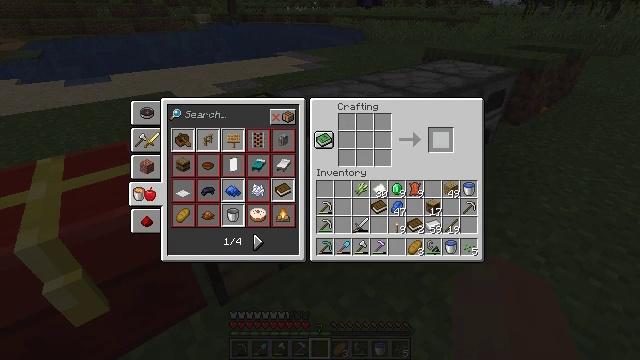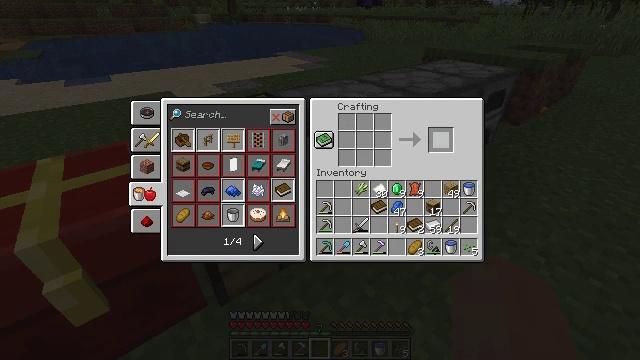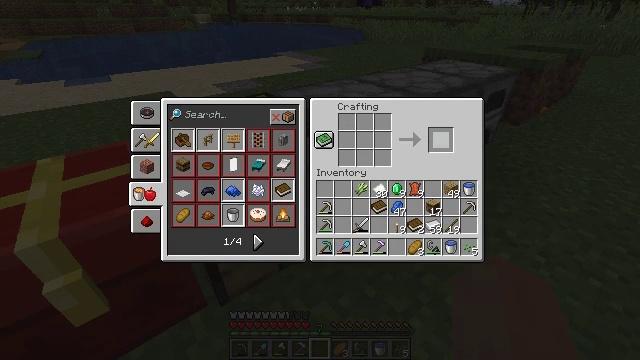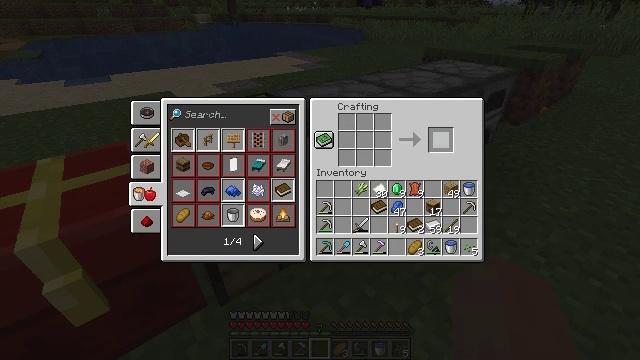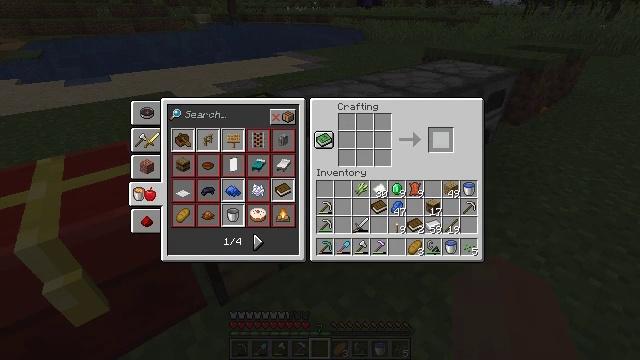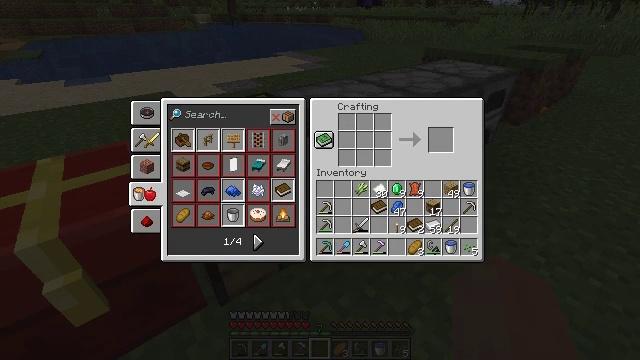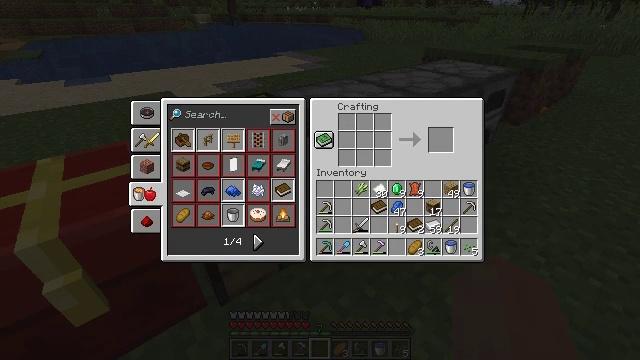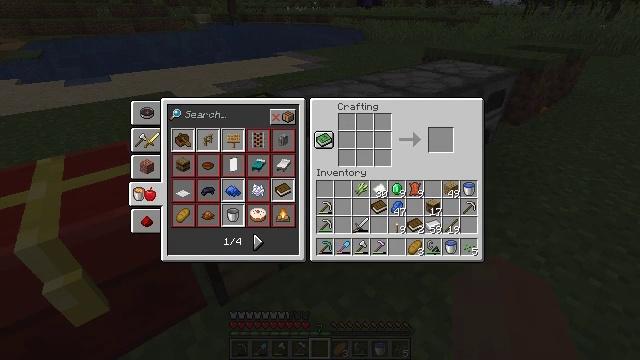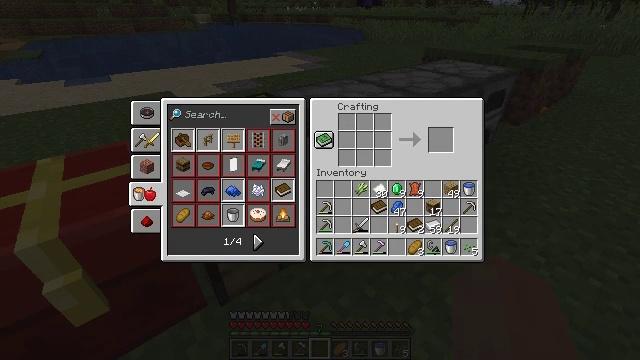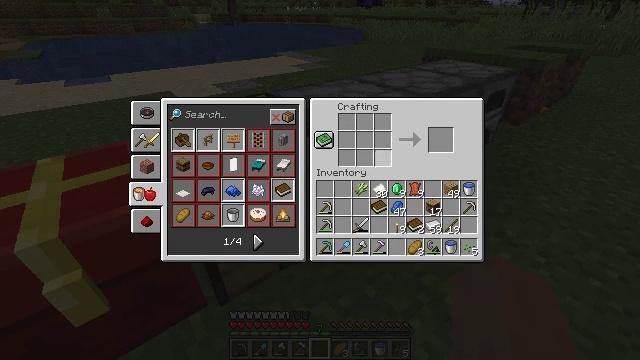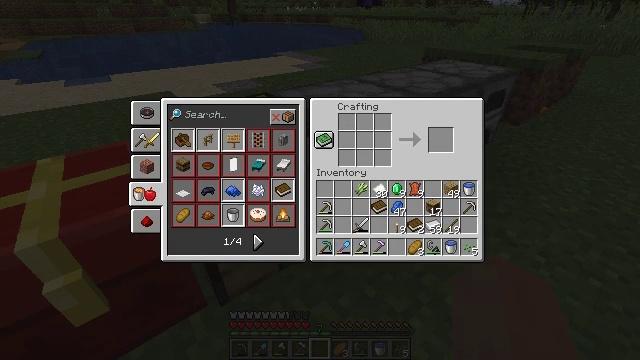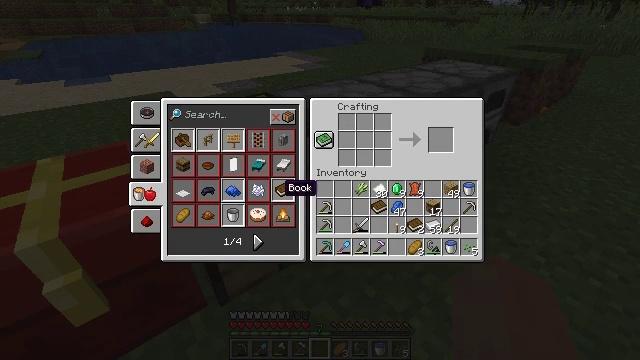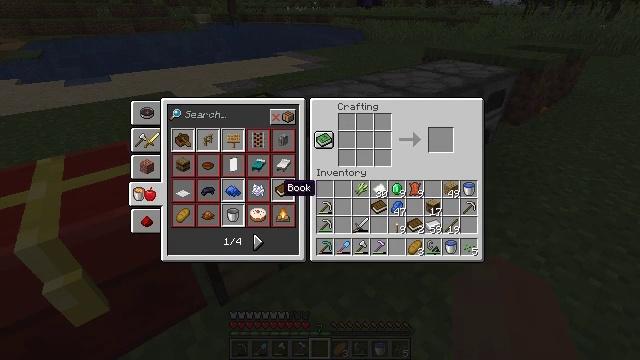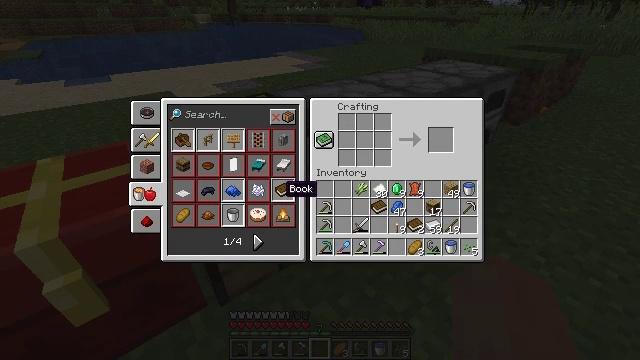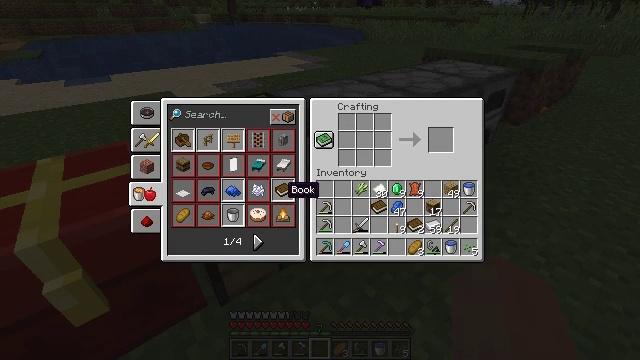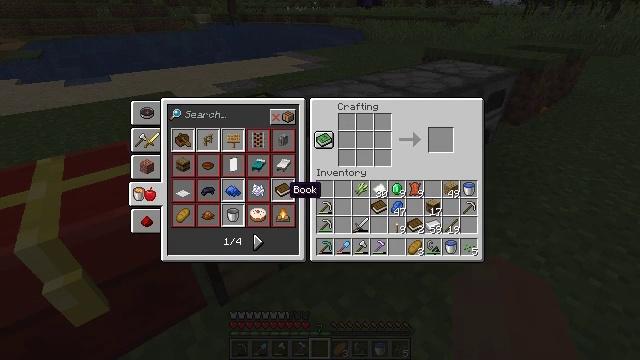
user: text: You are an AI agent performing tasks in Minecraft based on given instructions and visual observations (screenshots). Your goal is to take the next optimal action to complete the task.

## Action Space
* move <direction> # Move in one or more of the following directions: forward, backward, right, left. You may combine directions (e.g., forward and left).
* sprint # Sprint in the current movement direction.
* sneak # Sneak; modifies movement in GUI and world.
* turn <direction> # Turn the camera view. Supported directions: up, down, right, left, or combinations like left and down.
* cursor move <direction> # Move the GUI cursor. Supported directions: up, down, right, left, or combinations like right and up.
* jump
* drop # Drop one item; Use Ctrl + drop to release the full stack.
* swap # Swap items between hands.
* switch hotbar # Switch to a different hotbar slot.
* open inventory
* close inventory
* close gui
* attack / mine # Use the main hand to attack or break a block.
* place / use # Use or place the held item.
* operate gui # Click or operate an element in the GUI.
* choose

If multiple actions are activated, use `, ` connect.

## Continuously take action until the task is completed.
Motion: motion action
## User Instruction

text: Make a book by crafting it with paper and leather.
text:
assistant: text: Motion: no_op
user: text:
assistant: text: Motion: no_op
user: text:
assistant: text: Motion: no_op
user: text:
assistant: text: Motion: no_op
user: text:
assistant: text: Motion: cursor move left and down
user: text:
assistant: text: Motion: cursor move left and down
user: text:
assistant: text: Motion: no_op
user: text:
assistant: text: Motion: no_op
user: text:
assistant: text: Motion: cursor move left
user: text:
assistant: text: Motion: cursor move left and down
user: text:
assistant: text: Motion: cursor move left and down
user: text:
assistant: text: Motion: no_op
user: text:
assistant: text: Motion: no_op
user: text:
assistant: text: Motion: no_op
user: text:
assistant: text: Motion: no_op
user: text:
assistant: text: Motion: no_op
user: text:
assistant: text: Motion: no_op
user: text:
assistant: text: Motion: operate gui
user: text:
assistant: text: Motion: operate gui
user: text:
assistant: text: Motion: no_op
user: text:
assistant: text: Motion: cursor move right and up
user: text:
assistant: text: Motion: cursor move right and up
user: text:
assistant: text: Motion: cursor move right and up
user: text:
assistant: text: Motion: cursor move right and up
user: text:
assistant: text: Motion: cursor move right
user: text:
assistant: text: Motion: no_op
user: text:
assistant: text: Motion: no_op
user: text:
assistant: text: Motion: no_op
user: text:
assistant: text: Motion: no_op
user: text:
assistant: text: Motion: no_op